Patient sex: M
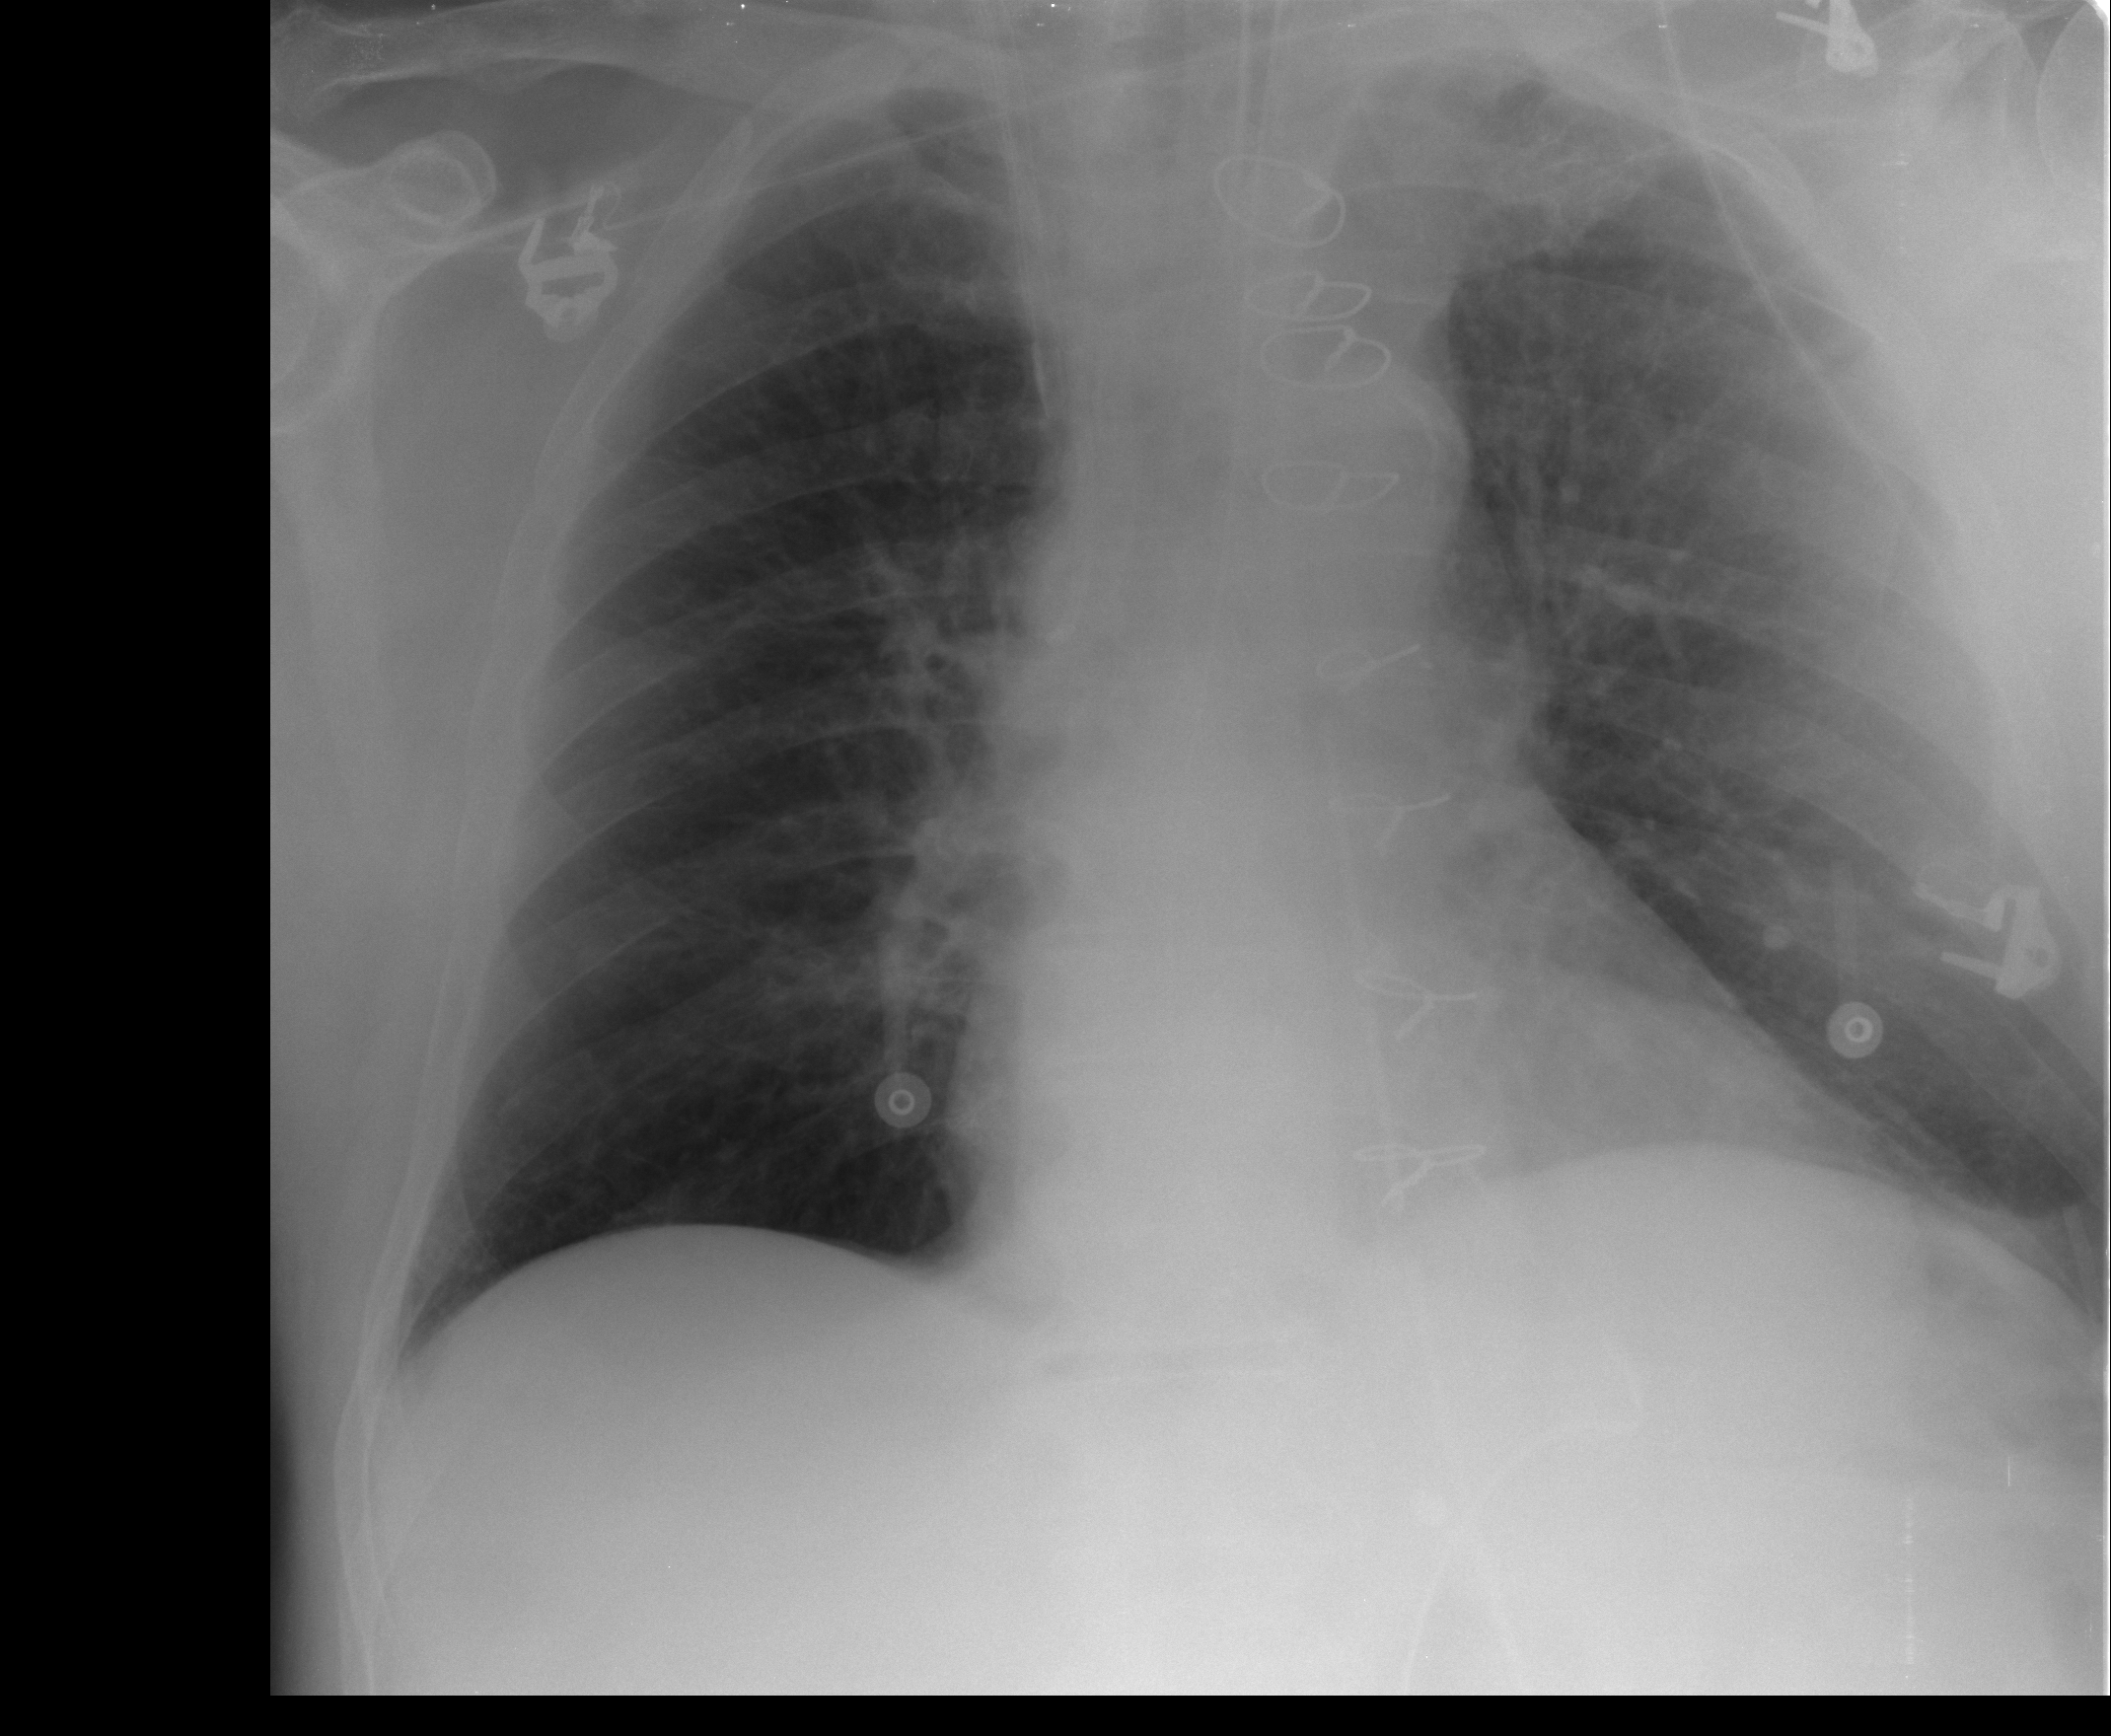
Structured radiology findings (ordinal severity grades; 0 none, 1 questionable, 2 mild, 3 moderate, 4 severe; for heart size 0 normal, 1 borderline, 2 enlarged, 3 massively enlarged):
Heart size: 0
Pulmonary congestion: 1
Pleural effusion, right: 0
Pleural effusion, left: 2
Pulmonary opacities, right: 0
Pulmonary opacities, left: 1
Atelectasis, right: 0
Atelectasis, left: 2